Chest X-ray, PA view. Patient: 57 years old, sex F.
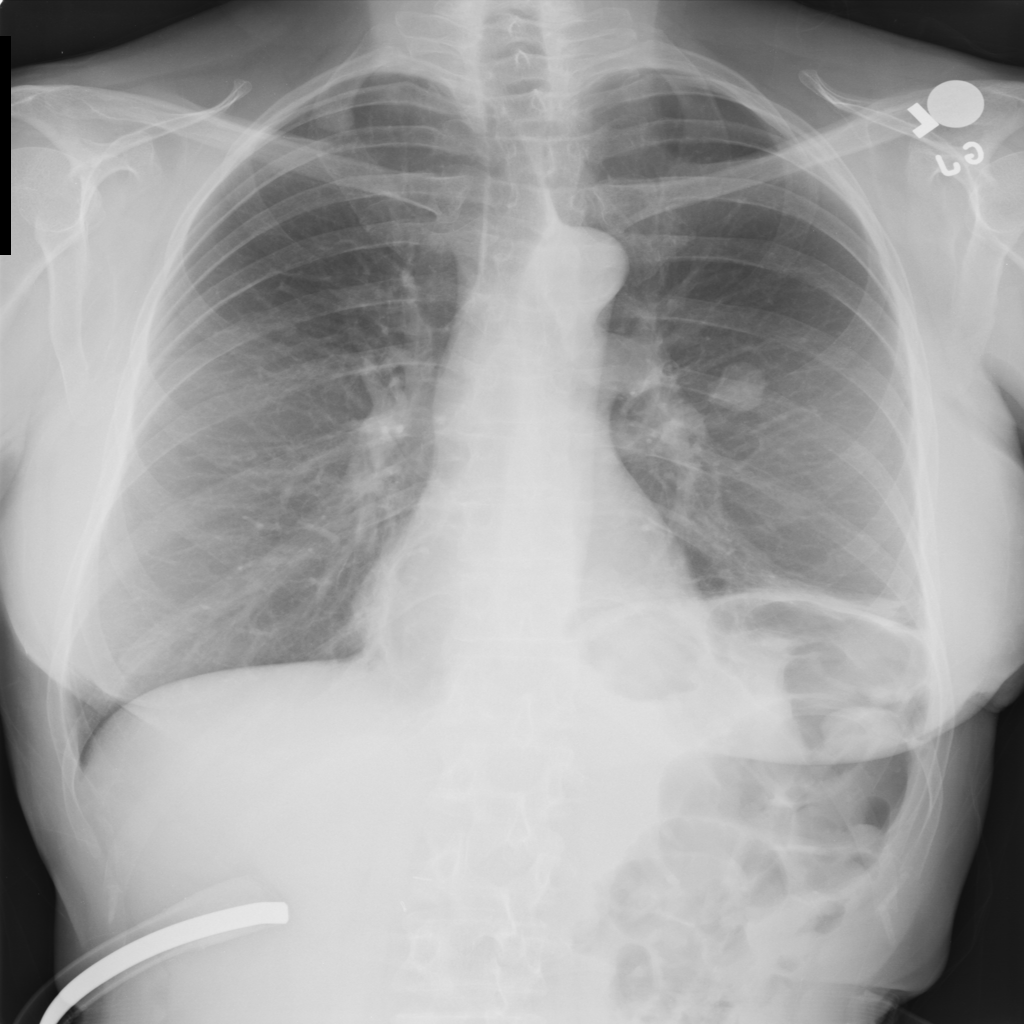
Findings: Nodule